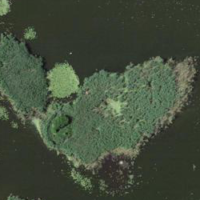
EUNIS habitat code: 14
Species observed at this site:
Acrocephalus arundinaceus
Oriolus oriolus
Locustella luscinioides